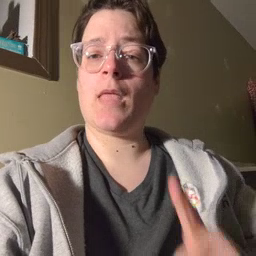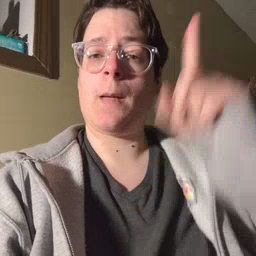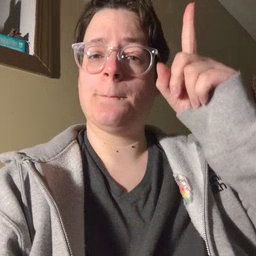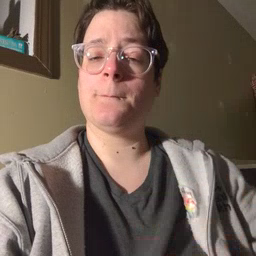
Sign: up